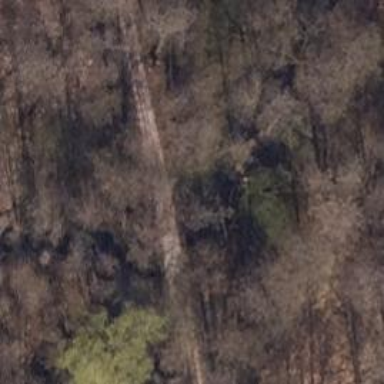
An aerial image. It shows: Culvert tunnel.